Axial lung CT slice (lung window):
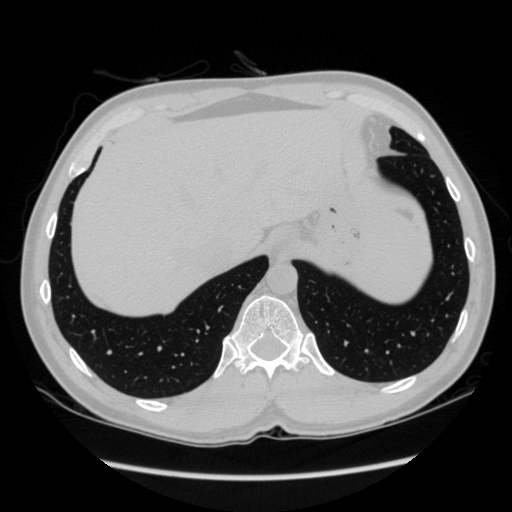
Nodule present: no